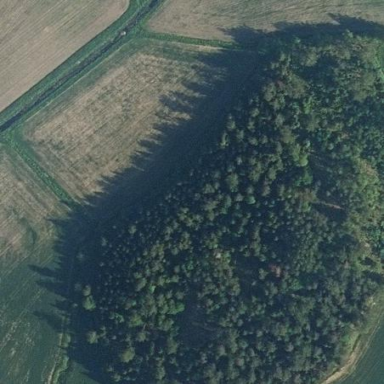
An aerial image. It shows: Beautiful woodland area.